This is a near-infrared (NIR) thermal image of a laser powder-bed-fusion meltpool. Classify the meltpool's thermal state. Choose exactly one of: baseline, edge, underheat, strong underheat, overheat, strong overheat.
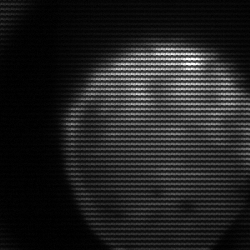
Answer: edge